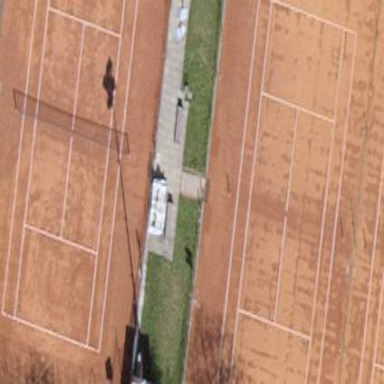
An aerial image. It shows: Sandy tennis court.